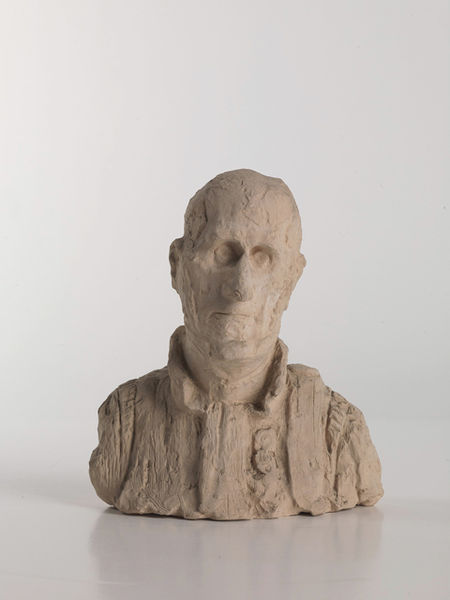
Titel: Jean-Charles Persil
Künstler: Honoré Daumier
Standort: Karlsruhe
Institution: Staatliche Kunsthalle Karlsruhe
Schlagwörter: kopf, mann, schatten, umhang, weiß, grob, braun, brust, hell, hintergrund, holz, mund, nase, ohr, profil, schwarz, stirn, blick, schal, tuch, beige, muster, alt, anzug, bart, hemd, jacke, arm, arme, augen, falten, gesicht, kleidung, kragen, lang, mensch, stein, tod, trauer, bildnis, hals, herr, portrait, porträt, ferne, spiegelung, einsam, auge, figur, haare, mantel, stehend, brustbild, höhle, kinn, knopf, lippen, ohren, schräg, schulter, schultern, traurig, rund, keramik, skulptur, statue, ton, relief, wangen, modell, alter mann, studie, lehm, leer, modern, risse, kahl, monochrom, linien, rauh, ausdruck, papst, frack, karikatur, dick, ernst, schmal, büste, glatze, halstuch, pupillen, melancholisch, mimik, wiess, bildhauerei, plastik, nachdenklich, wange, model, sein, oberkörper, weste, geneigt, striche, abbild, foto, fotografie, roh, eng, torso, groß, schwarzweiss, loch, mundwinkel, strich, verletzt, hässlich, augenhöhlen, höhlen, orden, entwurf, älter, löcher, daumier, photo, fragment, kaputt, kravatte, wams, general, gsicht, hamd, bozzetto, kin, undeutlich, medaille, gips, unfertig, schauspieler, fotographie, schief, objekt, pullover, modelliert, bozetto, beschädigung, kerben, bräunlich, hohl, getöpfert, bildhauer, giaccometti, skultpur, versuch, terrakotta, skultur, männerbüste, interesse, beschädigt, knolle, bilnis, ockerfarben, irden, alles, tonfigur, unbemalt, ungefasst, jurist, armlos, verwittert, augenhöhle, große nase, knete, angezogen, starren, ungläubig, brecht, nase mund, mumie, honoré, honoré daumier, knollennase, porträtbüste, glupschaugen, gibs, büse, bozzeto, leerer blick, dumier, blicl, ihr, dicke nase, höhlre, halbbüste, tonkopf, neutraler hintergrund, glatzköpfig, c, kopr, rfoto, daumiere, engstehend, vorfigur, wallace, plastiok, bräumlich, ton?, modellage, al bundy, honoré daumiere, keine haare, de gaulle, spröde, daumiers, scö c, #ton, büste mann ton trauer glatze, augenhöhhle, stehkragen#, portätkopf, bildnerisch